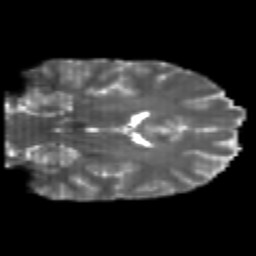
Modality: T2w
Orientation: coronal
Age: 21
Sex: female
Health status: healthy
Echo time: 0.074 s